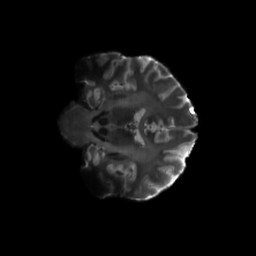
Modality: T2w
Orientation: coronal
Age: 27
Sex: female
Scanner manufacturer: siemens
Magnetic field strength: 6.98 T
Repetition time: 7.08 s
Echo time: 0.0756 s